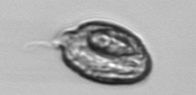
Label: Katodinium_or_Torodinium